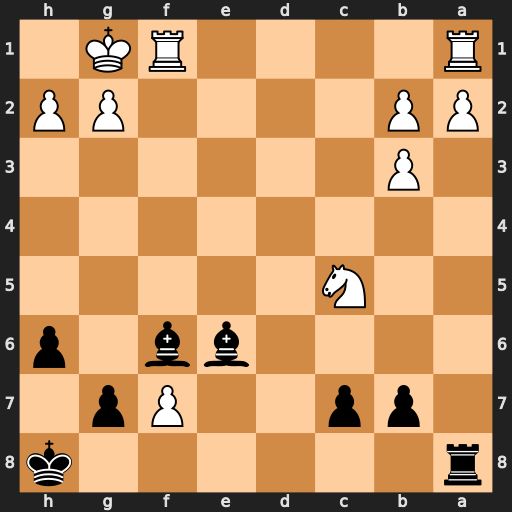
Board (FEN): r6k/1pp2Pp1/4bb1p/2N5/8/1P6/PP4PP/R4RK1
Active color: b
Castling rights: -
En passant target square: -
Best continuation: Bd4+ Kh1 Bxc5